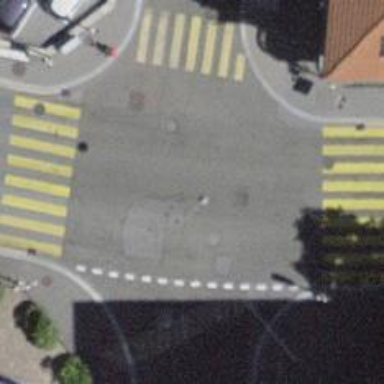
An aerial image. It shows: Road with traffic signals.